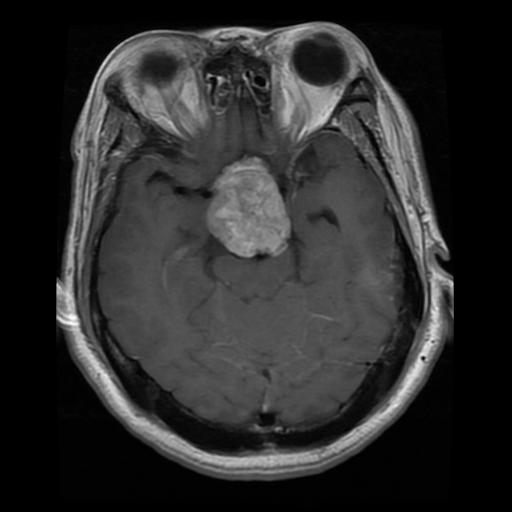
Label: pituitary